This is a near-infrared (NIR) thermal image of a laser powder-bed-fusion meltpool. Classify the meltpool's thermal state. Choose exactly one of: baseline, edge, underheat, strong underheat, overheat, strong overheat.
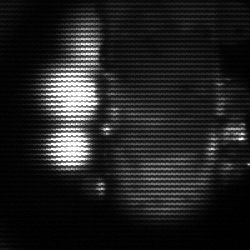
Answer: strong underheat